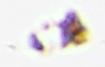
Label: Detritus